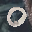
Label: 0